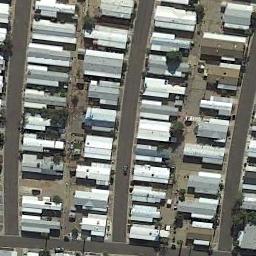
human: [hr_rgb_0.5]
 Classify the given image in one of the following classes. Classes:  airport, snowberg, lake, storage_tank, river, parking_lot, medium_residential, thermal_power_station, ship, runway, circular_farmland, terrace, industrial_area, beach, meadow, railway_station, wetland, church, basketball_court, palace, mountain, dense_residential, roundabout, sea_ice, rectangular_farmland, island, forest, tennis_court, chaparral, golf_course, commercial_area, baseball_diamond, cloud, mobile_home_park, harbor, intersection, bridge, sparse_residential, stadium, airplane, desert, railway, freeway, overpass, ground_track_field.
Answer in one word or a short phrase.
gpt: mobile_home_park